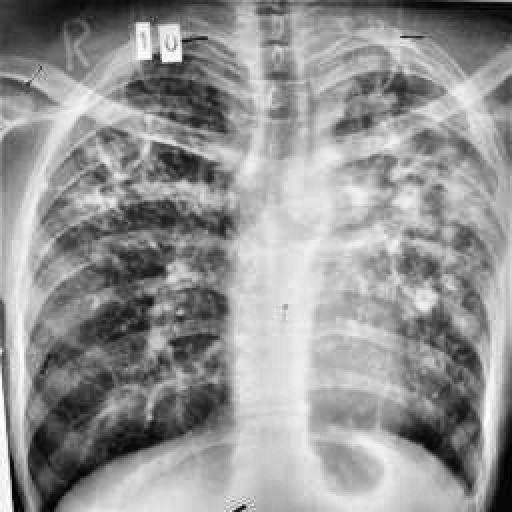
Finding: TUBERCULOSIS